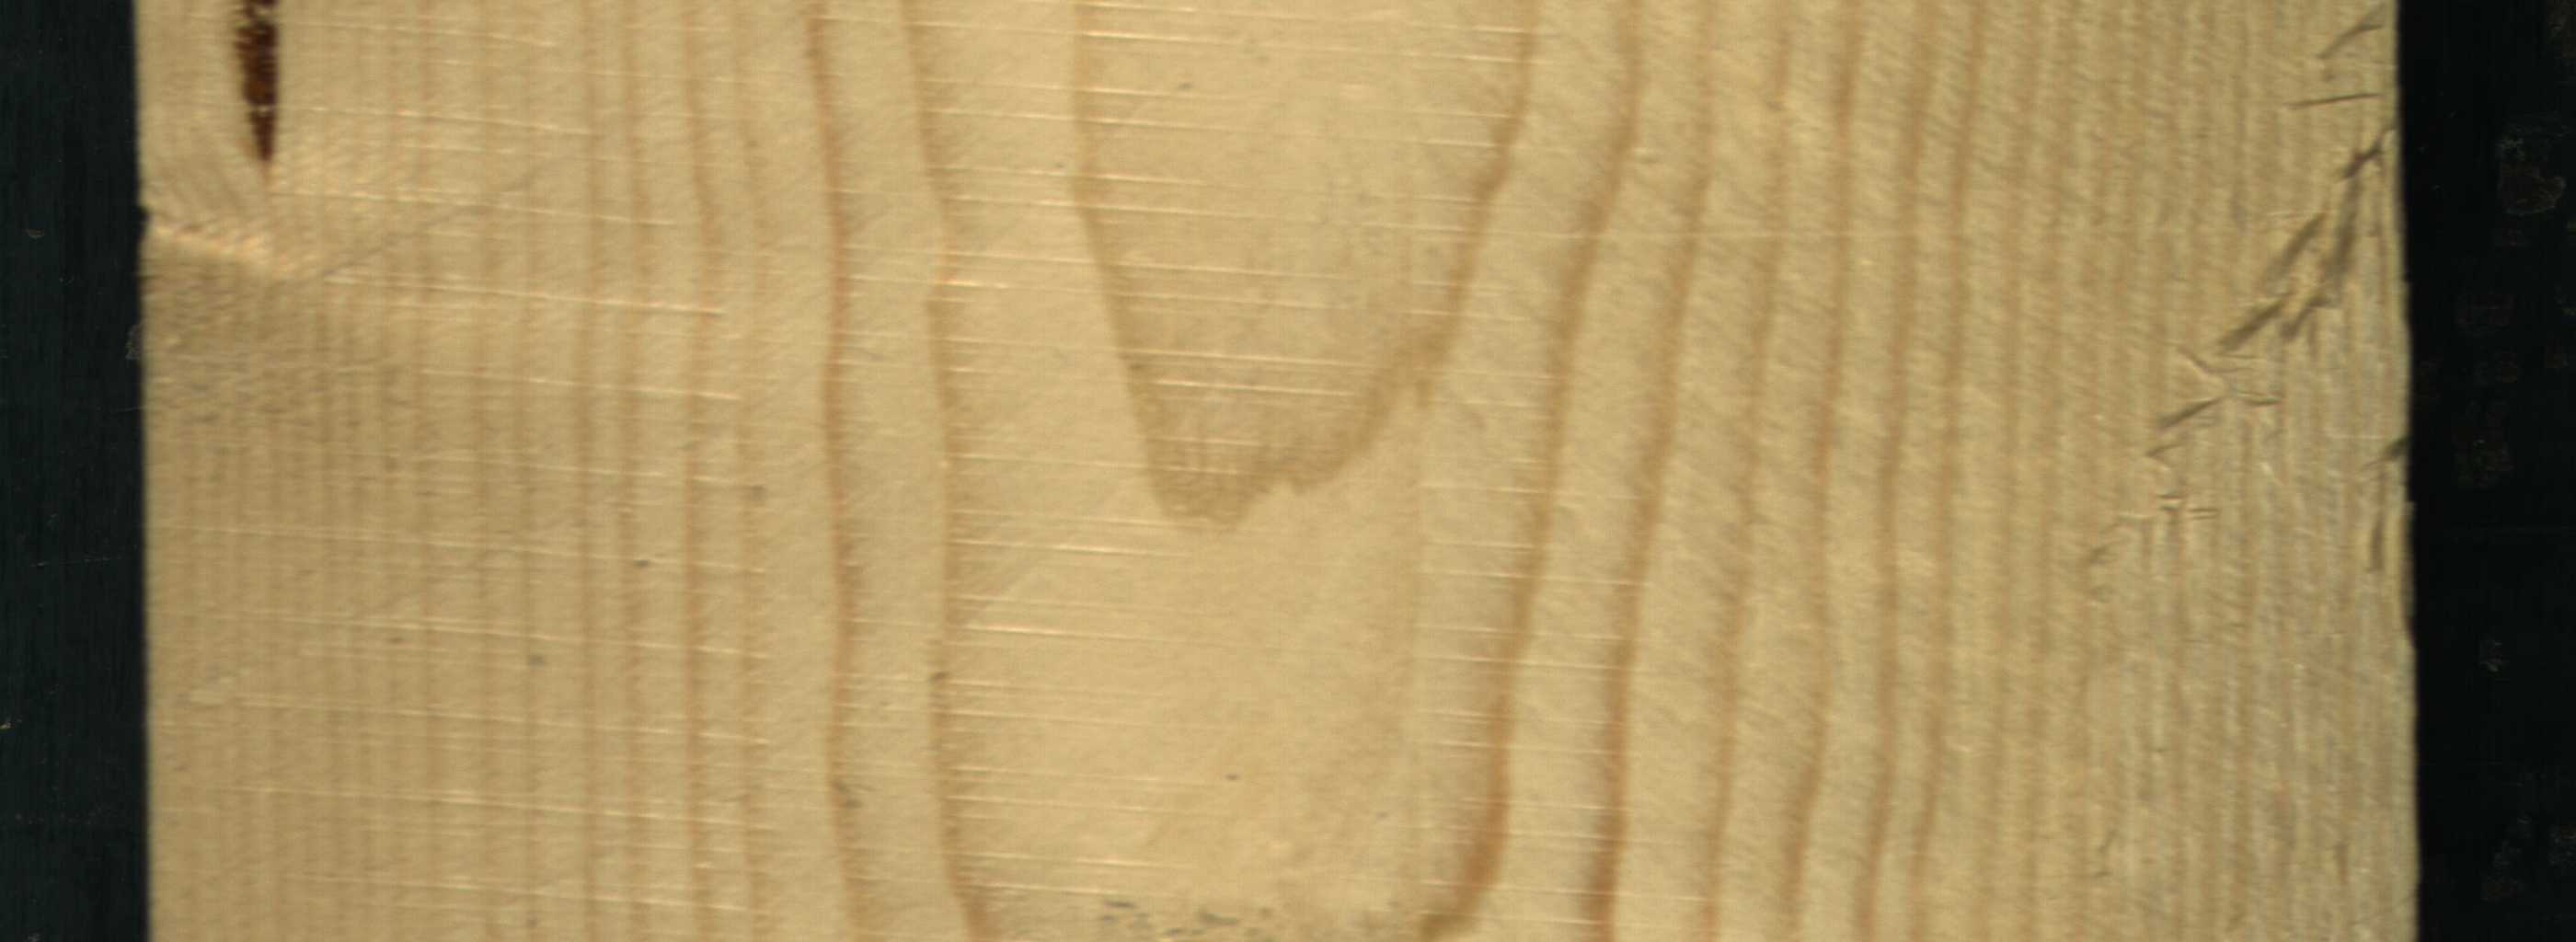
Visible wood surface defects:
resin